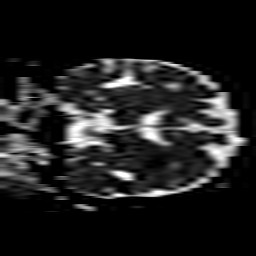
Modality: ADC
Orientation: coronal
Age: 70
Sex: male
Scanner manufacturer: philips
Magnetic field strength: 3 T
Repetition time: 4.272 s
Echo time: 0.06119 s